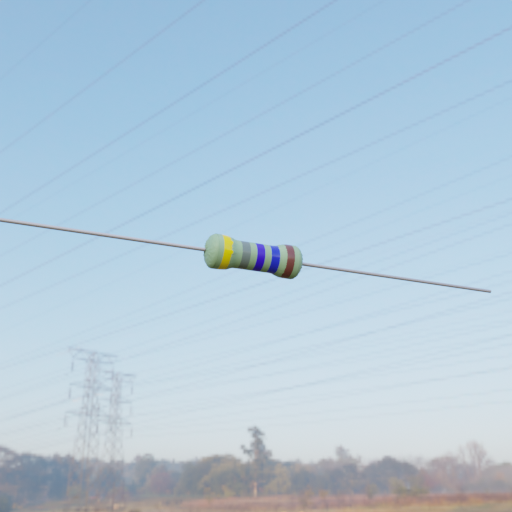
Resistor colour bands (in order): yellow, gray, blue, blue, brown